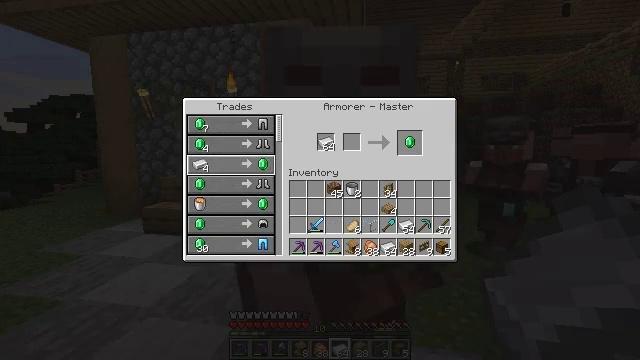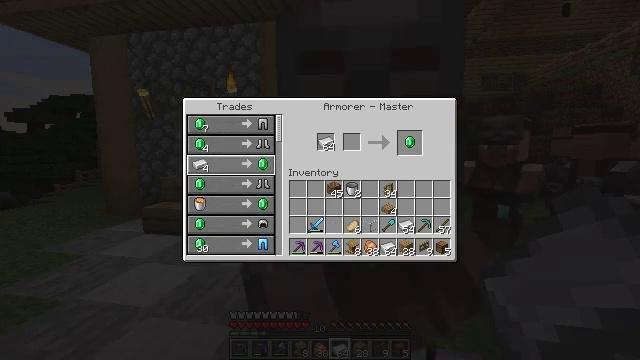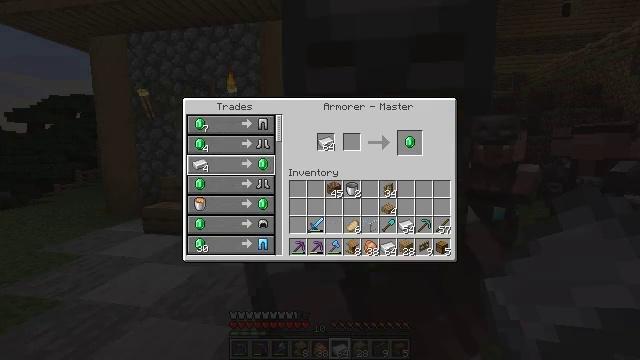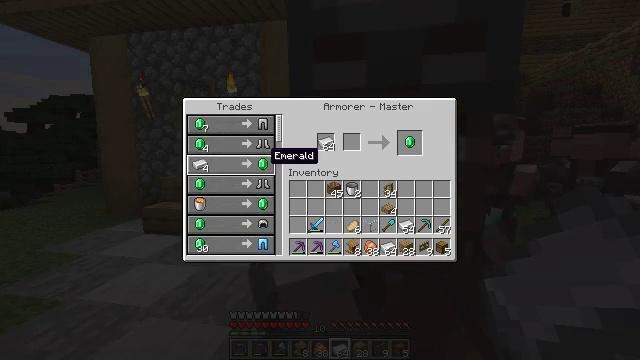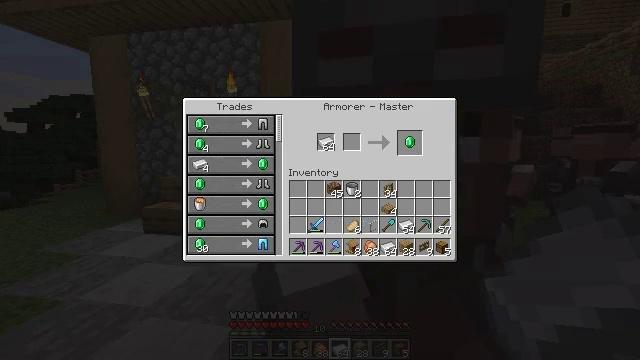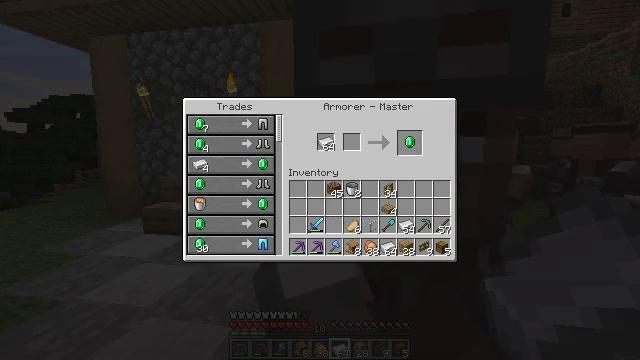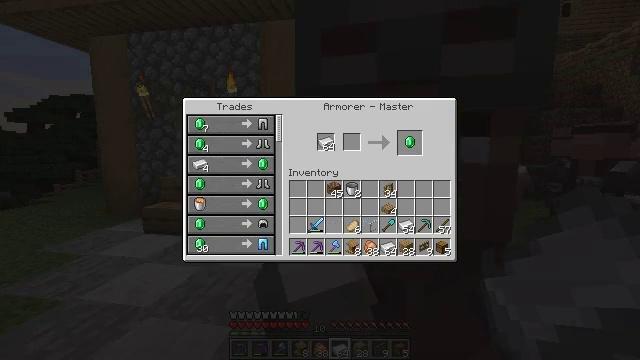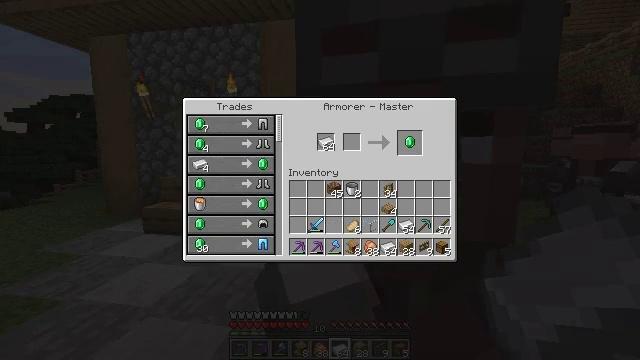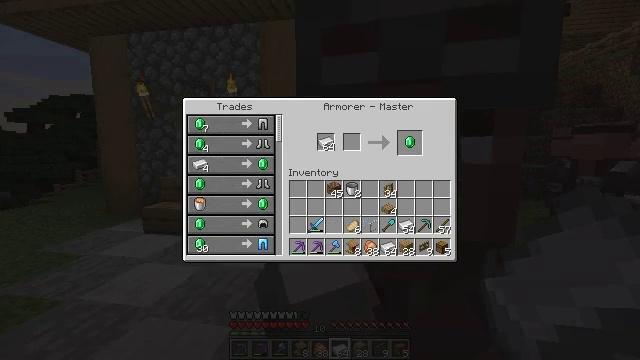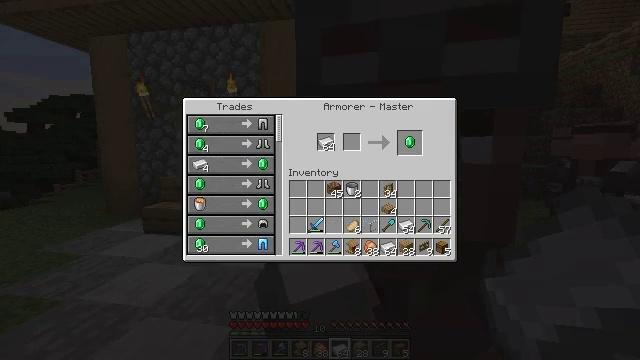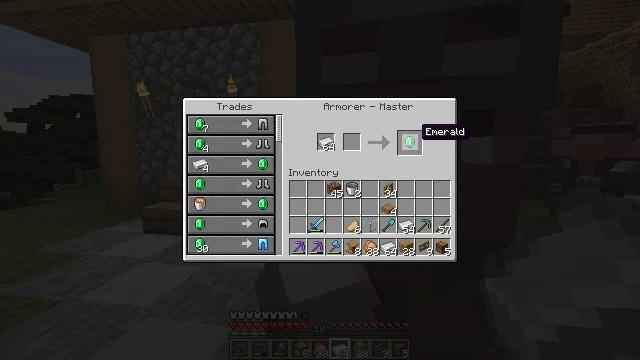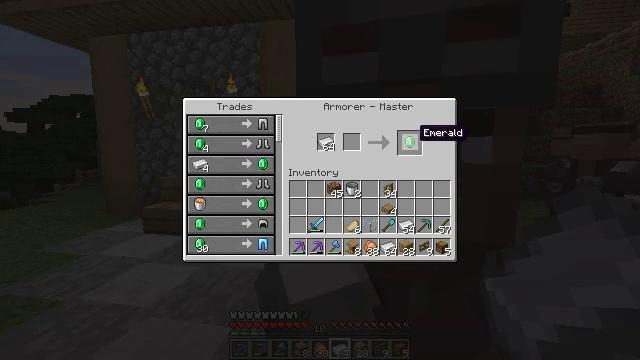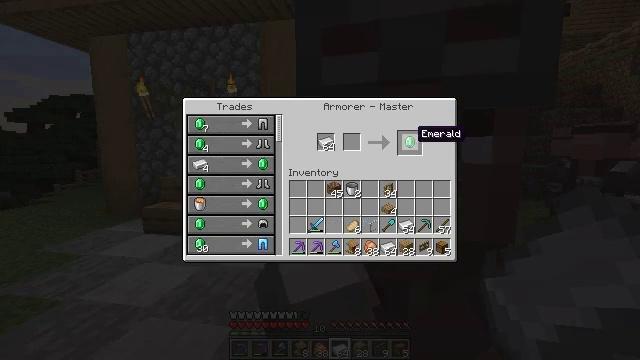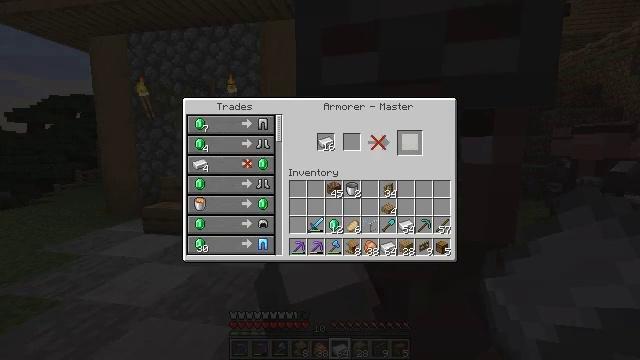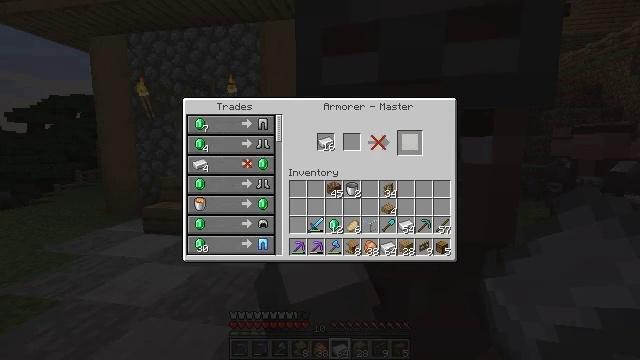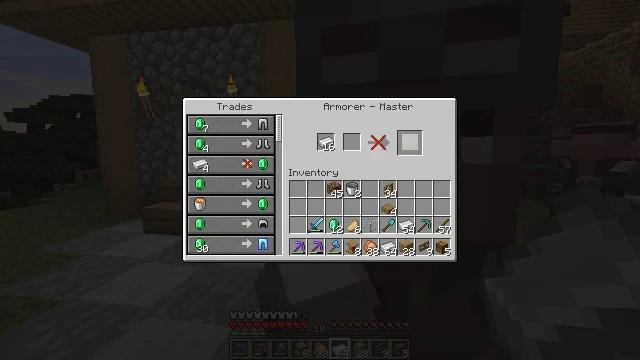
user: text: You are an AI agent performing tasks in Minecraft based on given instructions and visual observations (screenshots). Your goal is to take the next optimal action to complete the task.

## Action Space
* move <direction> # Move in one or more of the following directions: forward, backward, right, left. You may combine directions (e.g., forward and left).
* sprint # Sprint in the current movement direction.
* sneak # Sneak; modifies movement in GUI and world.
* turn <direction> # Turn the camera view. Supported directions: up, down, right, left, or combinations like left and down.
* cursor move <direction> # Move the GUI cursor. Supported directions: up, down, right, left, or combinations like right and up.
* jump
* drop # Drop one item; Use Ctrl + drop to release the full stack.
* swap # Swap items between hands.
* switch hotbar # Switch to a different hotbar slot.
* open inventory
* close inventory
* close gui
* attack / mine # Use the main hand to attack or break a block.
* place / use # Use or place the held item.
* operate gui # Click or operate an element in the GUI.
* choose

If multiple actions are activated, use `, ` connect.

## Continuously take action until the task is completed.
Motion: motion action
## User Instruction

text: Put necessary items in the crafting grid to craft an emerald.
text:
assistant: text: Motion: operate gui
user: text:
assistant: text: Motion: no_op
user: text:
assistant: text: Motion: cursor move right
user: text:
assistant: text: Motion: cursor move right
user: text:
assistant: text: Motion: cursor move right and up
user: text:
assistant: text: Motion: cursor move right
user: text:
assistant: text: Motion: sneak
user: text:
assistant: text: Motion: sneak
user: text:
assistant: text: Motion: sneak
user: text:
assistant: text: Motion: sneak
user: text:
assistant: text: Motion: sneak
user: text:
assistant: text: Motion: sneak
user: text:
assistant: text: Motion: sneak, operate gui
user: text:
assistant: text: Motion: sneak, operate gui
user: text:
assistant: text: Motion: sneak, operate gui
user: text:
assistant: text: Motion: sneak
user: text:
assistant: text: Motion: sneak
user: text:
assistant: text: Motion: sneak